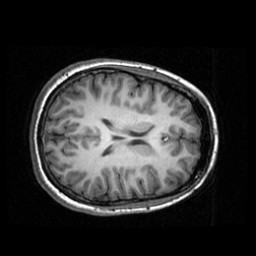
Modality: T1w
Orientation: axial
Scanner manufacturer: ge
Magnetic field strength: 3 T
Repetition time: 0.009036 s
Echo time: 0.00184 s